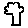
Label: tree